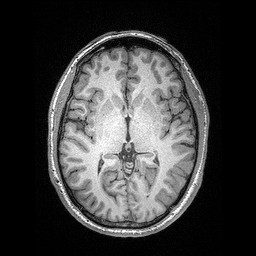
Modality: T1w
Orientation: coronal
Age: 21
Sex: male
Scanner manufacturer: siemens
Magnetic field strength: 3 T
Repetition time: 2.4 s
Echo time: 0.03 s